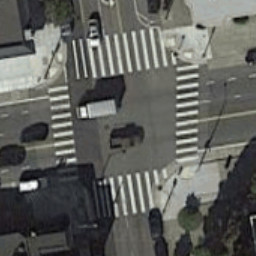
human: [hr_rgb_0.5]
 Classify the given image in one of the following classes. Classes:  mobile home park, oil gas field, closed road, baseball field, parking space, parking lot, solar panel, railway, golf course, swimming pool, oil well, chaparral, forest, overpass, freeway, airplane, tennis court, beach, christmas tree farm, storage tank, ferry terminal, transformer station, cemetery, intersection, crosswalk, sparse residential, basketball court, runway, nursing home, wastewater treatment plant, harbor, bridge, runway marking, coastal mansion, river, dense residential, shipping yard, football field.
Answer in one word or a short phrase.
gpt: crosswalk